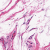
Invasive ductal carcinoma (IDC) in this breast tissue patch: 0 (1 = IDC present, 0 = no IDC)